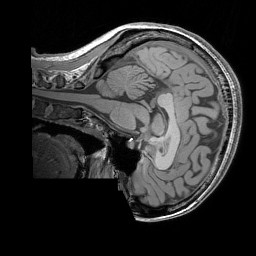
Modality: T1w
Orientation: sagittal
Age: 26
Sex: female
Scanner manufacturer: siemens
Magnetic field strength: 3 T
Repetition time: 1.83 s
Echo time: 0.00303 s